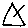
Label: triangle